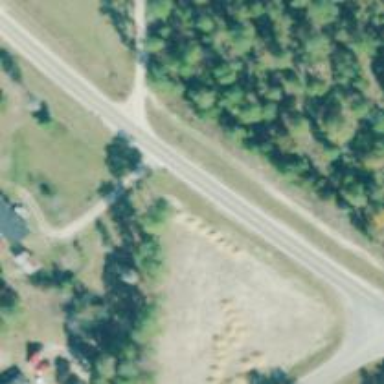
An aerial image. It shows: Tertiary road with asphalt surface.